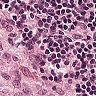
Metastatic tissue present: no